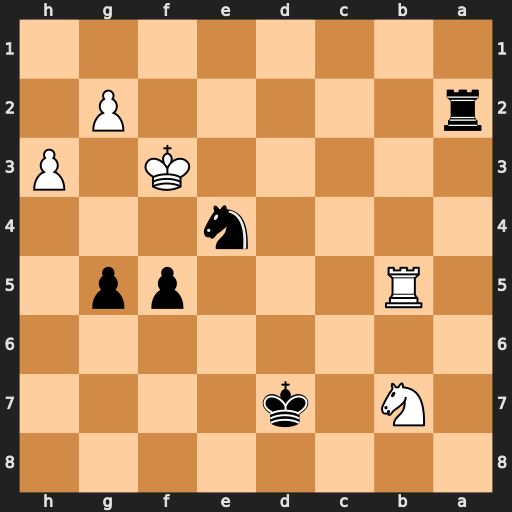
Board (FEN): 8/1N1k4/8/1R3pp1/4n3/5K1P/r5P1/8
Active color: b
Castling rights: -
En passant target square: -
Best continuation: Ra3+ Ke2 Nc3+ Kd3 Nxb5+